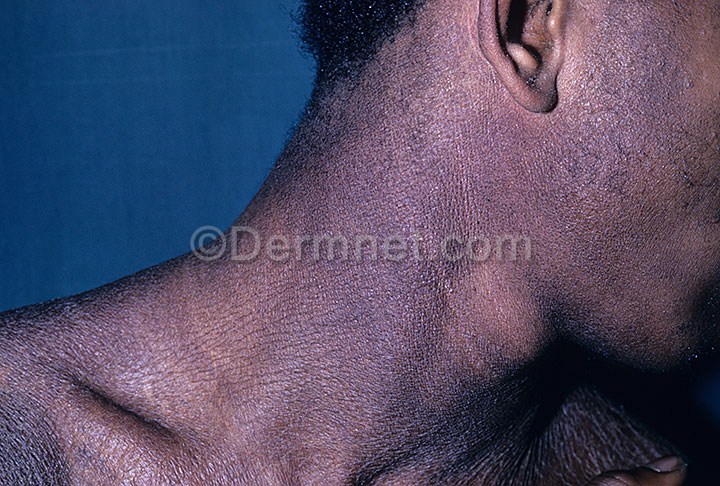
Disease: Atopic Dermatitis Photos